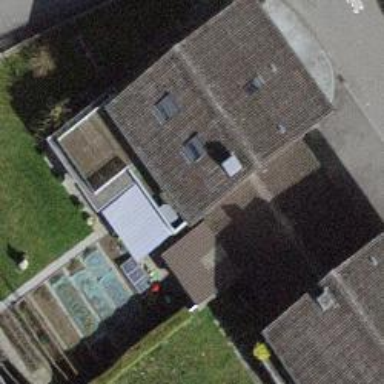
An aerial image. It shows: Group of garages.